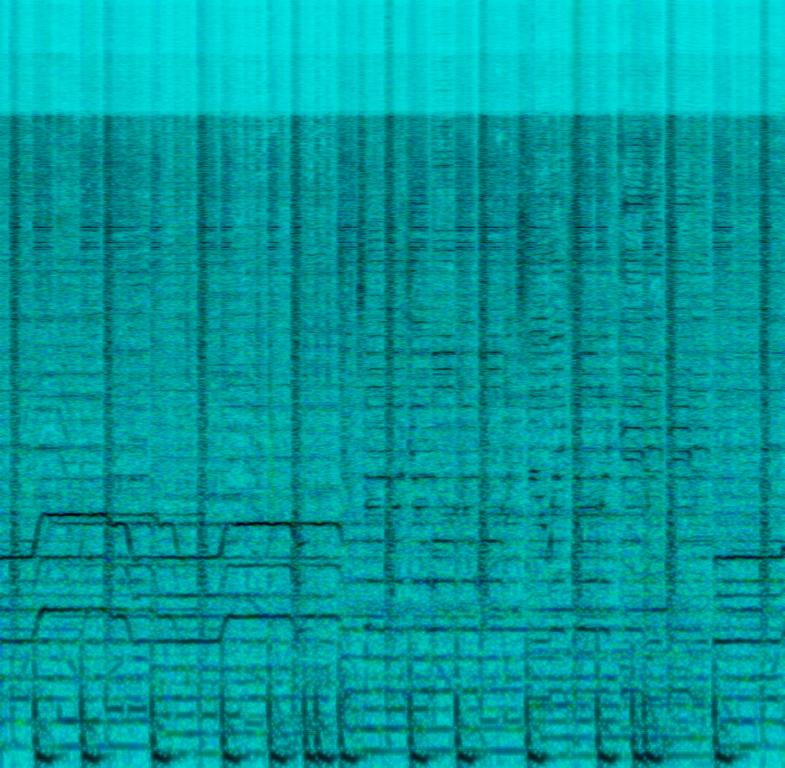
This is an R&B music piece. There is a male vocalist singing melodically in the lead. The melody is being played by the synth sound. The rhythm is being played by an electronic drum beat which has a sound that is very similar to a 909 kit. The atmosphere is danceable and urban. This piece could be used in the soundtrack of a teenage drama movie or a TV show.